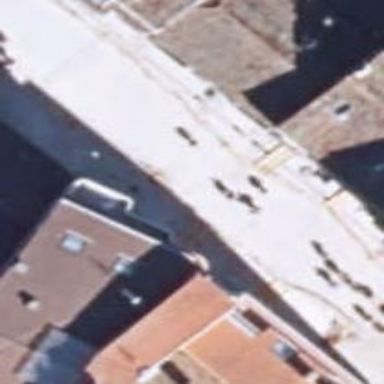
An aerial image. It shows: Bicycle parking area with stands.